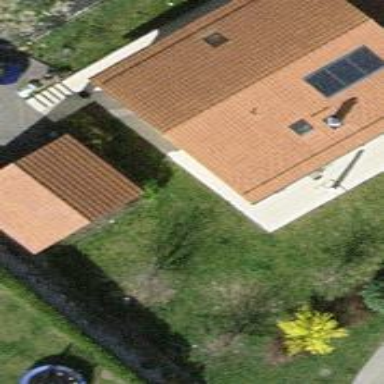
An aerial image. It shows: Simple and straightforward house.